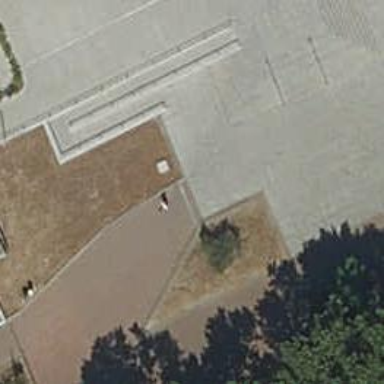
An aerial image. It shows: Bicycle parking area with stands.